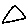
Label: triangle